Question: So today i started my WPF .net framework project again.
But it start of with a problem
Error CS0234 The type or namespace name 'Pages' does not exist in the namespace.
But this is strange because yesterday i had no problem, and if i try to start it anyway ignoring the error it will start normally en everything works.
So how can i stop getting this error message? because the program works. And the folder Pages exists

ZendersPage.xaml
'''
<Page x:Class="Kraeken_en_Kronen_HKS_FO.ZendersPage"
xmlns="http://schemas.microsoft.com/winfx/2006/xaml/presentation"
xmlns:x="http://schemas.microsoft.com/winfx/2006/xaml"
xmlns:mc="http://schemas.openxmlformats.org/markup-compatibility/2006"
xmlns:d="http://schemas.microsoft.com/expression/blend/2008"
xmlns:local="clr-namespace:Kraeken_en_Kronen_HKS_FO"
mc:Ignorable="d"
d:DesignHeight="720" d:DesignWidth="1080"
Title="ZendersPage"
xmlns:materialDesign="http://materialdesigninxaml.net/winfx/xaml/themes"
TextElement.Foreground="{DynamicResource MaterialDesignBody}"
TextElement.FontWeight="Regular"
TextElement.FontSize="13"
TextOptions.TextFormattingMode="Ideal"
TextOptions.TextRenderingMode="Auto"
Background="#FF3F3F46"
FontFamily="{DynamicResource MaterialDesignFont}">
<Grid Background="#FF3F3F46">
<Grid.RowDefinitions>
<RowDefinition Height="auto"/>
<RowDefinition Height="auto"/>
<RowDefinition Height="auto"/>
<RowDefinition Height="auto"/>
<RowDefinition Height="auto"/>
<RowDefinition Height="auto"/>
</Grid.RowDefinitions>
<Grid Grid.Row="0">
<StackPanel Margin="10,10,10,0">
<materialDesign:Card Background="#FF3F3F46">
<StackPanel Orientation="Vertical">
<Label Content="Zender toevoegen" FontSize="20px" Foreground="White" Margin="10,0,0,0"/>
<Label Content="Zender" Foreground="White" FontSize="20px" Margin="10,20,0,0"/>
<TextBox Foreground="White" FontSize="20px" Background="#FF62626A" Height="30px" Margin="10,0,0,0" x:Name="NewZenderNaam"/>
<Label Content="Omschrijving" Foreground="White" FontSize="20px" Margin="10,20,0,0"/>
<TextBox Foreground="White" FontSize="20px" Background="#FF62626A" Height="30px" Margin="10,0,0,0" x:Name="NewZenderOmschrijving"/>
<Button HorizontalAlignment="Left" Margin="10,20,0,10" Click="CreateNewZender" >
<StackPanel Orientation="Horizontal">
<materialDesign:PackIcon Kind="SendOutline" Width="20px" Height="25px"/>
<Label VerticalAlignment="Center" FontSize="15px" Foreground="#DDFFFFFF">Toevoegen</Label>
</StackPanel>
</Button>
</StackPanel>
</materialDesign:Card>
</StackPanel>
</Grid>
<Grid Grid.Row="0" Grid.RowSpan="4">
<WrapPanel x:Name="WijzigZenderPanel" Panel.ZIndex="205"/>
</Grid>
<Grid Grid.Row="1" VerticalAlignment="Top" HorizontalAlignment="Center">
<WrapPanel x:Name="ExtraZender" HorizontalAlignment="Center"/>
</Grid>
<Grid Grid.Row="2" VerticalAlignment="Top" HorizontalAlignment="Center">
<WrapPanel x:Name="ExtraZender1" HorizontalAlignment="Center"/>
</Grid>
<Grid Grid.Row="3" VerticalAlignment="Top" HorizontalAlignment="Center">
<WrapPanel x:Name="ExtraZender2" HorizontalAlignment="Center"/>
</Grid>
<Grid Grid.Row="4" VerticalAlignment="Top" HorizontalAlignment="Center">
<WrapPanel x:Name="ExtraZender3" HorizontalAlignment="Center"/>
</Grid>
<Grid Grid.Row="4" VerticalAlignment="Top" HorizontalAlignment="Center">
<WrapPanel x:Name="ExtraZender4" HorizontalAlignment="Center"/>
</Grid>
<Grid Grid.Row="4" VerticalAlignment="Top" HorizontalAlignment="Center">
<WrapPanel x:Name="ExtraZender5" HorizontalAlignment="Center"/>
</Grid>
</Grid>
'''
'''
using Kraeken_en_Kronen_HKS_FO.Pages;
using Kraeken_en_Kronen_HKS_FO.UserControls;
using System;
using System.Collections.Generic;
using System.Linq;
using System.Text;
using System.Threading.Tasks;
using System.Windows;
using System.Windows.Controls;
using System.Windows.Data;
using System.Windows.Documents;
using System.Windows.Input;
using System.Windows.Media;
using System.Windows.Media.Imaging;
using System.Windows.Navigation;
using System.Windows.Shapes;
namespace Kraeken_en_Kronen_HKS_FO
{
/// <summary>
/// Interaction logic for ZendersPage.xaml
/// </summary>
///
class ZenderInformation
{
private static string ZenderTitel = "";
public static string ZenderTitelText
{
get { return ZenderTitel; }
set { ZenderTitel = value; }
}
private static string ZenderOmschrijving = "";
public static string ZenderOmschrijvingText
{
get { return ZenderOmschrijving; }
set { ZenderOmschrijving = value; }
}
private static int i = 0;
public static int y
{
get { return i; }
set { i = value; }
}
private static int ZenderCount = 0;
public static int ZenderCounter
{
get { return ZenderCount; }
set { ZenderCount = value; }
}
}
public partial class ZendersPage : Page
{
Zenders zendersClass = new Zenders();
int gridCount = 0;
int totalCount;
public ZendersPage()
{
InitializeComponent();
try
{
zendersClass.GetAllChannels();
PlaceZendersInGrid();
}
catch (Exception e)
{
Console.WriteLine(e.Message);
}
}
private void CreateNewZender(object sender, RoutedEventArgs e)
{
try
{
if (NewZenderNaam.Text != string.Empty && NewZenderOmschrijving.Text != string.Empty)
{
ZenderInformation.ZenderTitelText = NewZenderNaam.Text;
ZenderInformation.ZenderOmschrijvingText = NewZenderOmschrijving.Text;
zendersClass.UpdateDbWithNewZenders();
ExtraZender.Children.Clear();
ExtraZender1.Children.Clear();
ExtraZender2.Children.Clear();
ExtraZender3.Children.Clear();
ExtraZender4.Children.Clear();
ExtraZender5.Children.Clear();
PlaceZendersInGrid();
NewZenderNaam.Text = String.Empty;
NewZenderOmschrijving.Text = String.Empty;
}
else
{
MessageBox.Show("Geen zender informatie ingevoerd");
}
}
catch (Exception ex)
{
Console.WriteLine(ex.Message);
}
}
public void PlaceZendersInGrid()
{
try
{
zendersClass.GetAllChannels();
foreach (var zender in ZenderNames.MusicZenders)
{
ZenderInformation.ZenderCounter++;
}
while (gridCount < ZenderInformation.ZenderCounter)
{
if (gridCount <= ZenderInformation.ZenderCounter)
{
for (ZenderInformation.y = 0; ZenderInformation.y < 3; ZenderInformation.y++)
{
NewZenderLayout newZenderLayout = new NewZenderLayout();
newZenderLayout.NewZender.Text = ZenderNames.MusicZenders[ZenderInformation.y].ToString();
newZenderLayout.NewOmschrijving.Text = ZenderNames.Musicdescription[ZenderInformation.y].ToString();
newZenderLayout.Name = "zender" + ZenderNames.ZendersId[ZenderInformation.y];
ExtraZender.Children.Add(newZenderLayout);
totalCount = gridCount + 1;
gridCount = totalCount;
}
if (gridCount <= ZenderInformation.ZenderCounter)
{
for (ZenderInformation.y = 3; ZenderInformation.y < 6; ZenderInformation.y++)
{
NewZenderLayout newZenderLayout = new NewZenderLayout();
newZenderLayout.NewZender.Text = ZenderNames.MusicZenders[ZenderInformation.y].ToString();
newZenderLayout.NewOmschrijving.Text = ZenderNames.Musicdescription[ZenderInformation.y].ToString();
newZenderLayout.Name = "zender" + ZenderNames.ZendersId[ZenderInformation.y];
ExtraZender1.Children.Add(newZenderLayout);
totalCount = gridCount + 1;
gridCount = totalCount;
}
if (gridCount <= ZenderInformation.ZenderCounter)
{
for (ZenderInformation.y = 6; ZenderInformation.y < 9; ZenderInformation.y++)
{
NewZenderLayout newZenderLayout = new NewZenderLayout();
newZenderLayout.NewZender.Text = ZenderNames.MusicZenders[ZenderInformation.y].ToString();
newZenderLayout.NewOmschrijving.Text = ZenderNames.Musicdescription[ZenderInformation.y].ToString();
newZenderLayout.Name = "zender" + ZenderNames.ZendersId[ZenderInformation.y];
ExtraZender2.Children.Add(newZenderLayout);
totalCount = gridCount + 1;
gridCount = totalCount;
}
if (gridCount <= ZenderInformation.ZenderCounter)
{
for (ZenderInformation.y = 9; ZenderInformation.y < 12; ZenderInformation.y++)
{
NewZenderLayout newZenderLayout = new NewZenderLayout();
newZenderLayout.NewZender.Text = ZenderNames.MusicZenders[ZenderInformation.y].ToString();
newZenderLayout.NewOmschrijving.Text = ZenderNames.Musicdescription[ZenderInformation.y].ToString();
newZenderLayout.Name = "zender" + ZenderNames.ZendersId[ZenderInformation.y];
ExtraZender3.Children.Add(newZenderLayout);
totalCount = gridCount + 1;
gridCount = totalCount;
}
if (gridCount <= ZenderInformation.ZenderCounter)
{
for (ZenderInformation.y = 12; ZenderInformation.y < 15; ZenderInformation.y++)
{
NewZenderLayout newZenderLayout = new NewZenderLayout();
newZenderLayout.NewZender.Text = ZenderNames.MusicZenders[ZenderInformation.y].ToString();
newZenderLayout.NewOmschrijving.Text = ZenderNames.Musicdescription[ZenderInformation.y].ToString();
newZenderLayout.Name = "zender" + ZenderNames.ZendersId[ZenderInformation.y];
ExtraZender4.Children.Add(newZenderLayout);
totalCount = gridCount + 1;
gridCount = totalCount;
}
if (gridCount <= ZenderInformation.ZenderCounter)
{
for (ZenderInformation.y = 15; ZenderInformation.y < 18; ZenderInformation.y++)
{
NewZenderLayout newZenderLayout = new NewZenderLayout();
newZenderLayout.NewZender.Text = ZenderNames.MusicZenders[ZenderInformation.y].ToString();
newZenderLayout.NewOmschrijving.Text = ZenderNames.Musicdescription[ZenderInformation.y].ToString();
newZenderLayout.Name = "zender" + ZenderNames.ZendersId[ZenderInformation.y];
ExtraZender5.Children.Add(newZenderLayout);
totalCount = gridCount + 1;
gridCount = totalCount;
}
}
}
}
}
}
}
}
}
catch (Exception e)
{
Console.WriteLine(e.Message);
}
}
}
'''
}
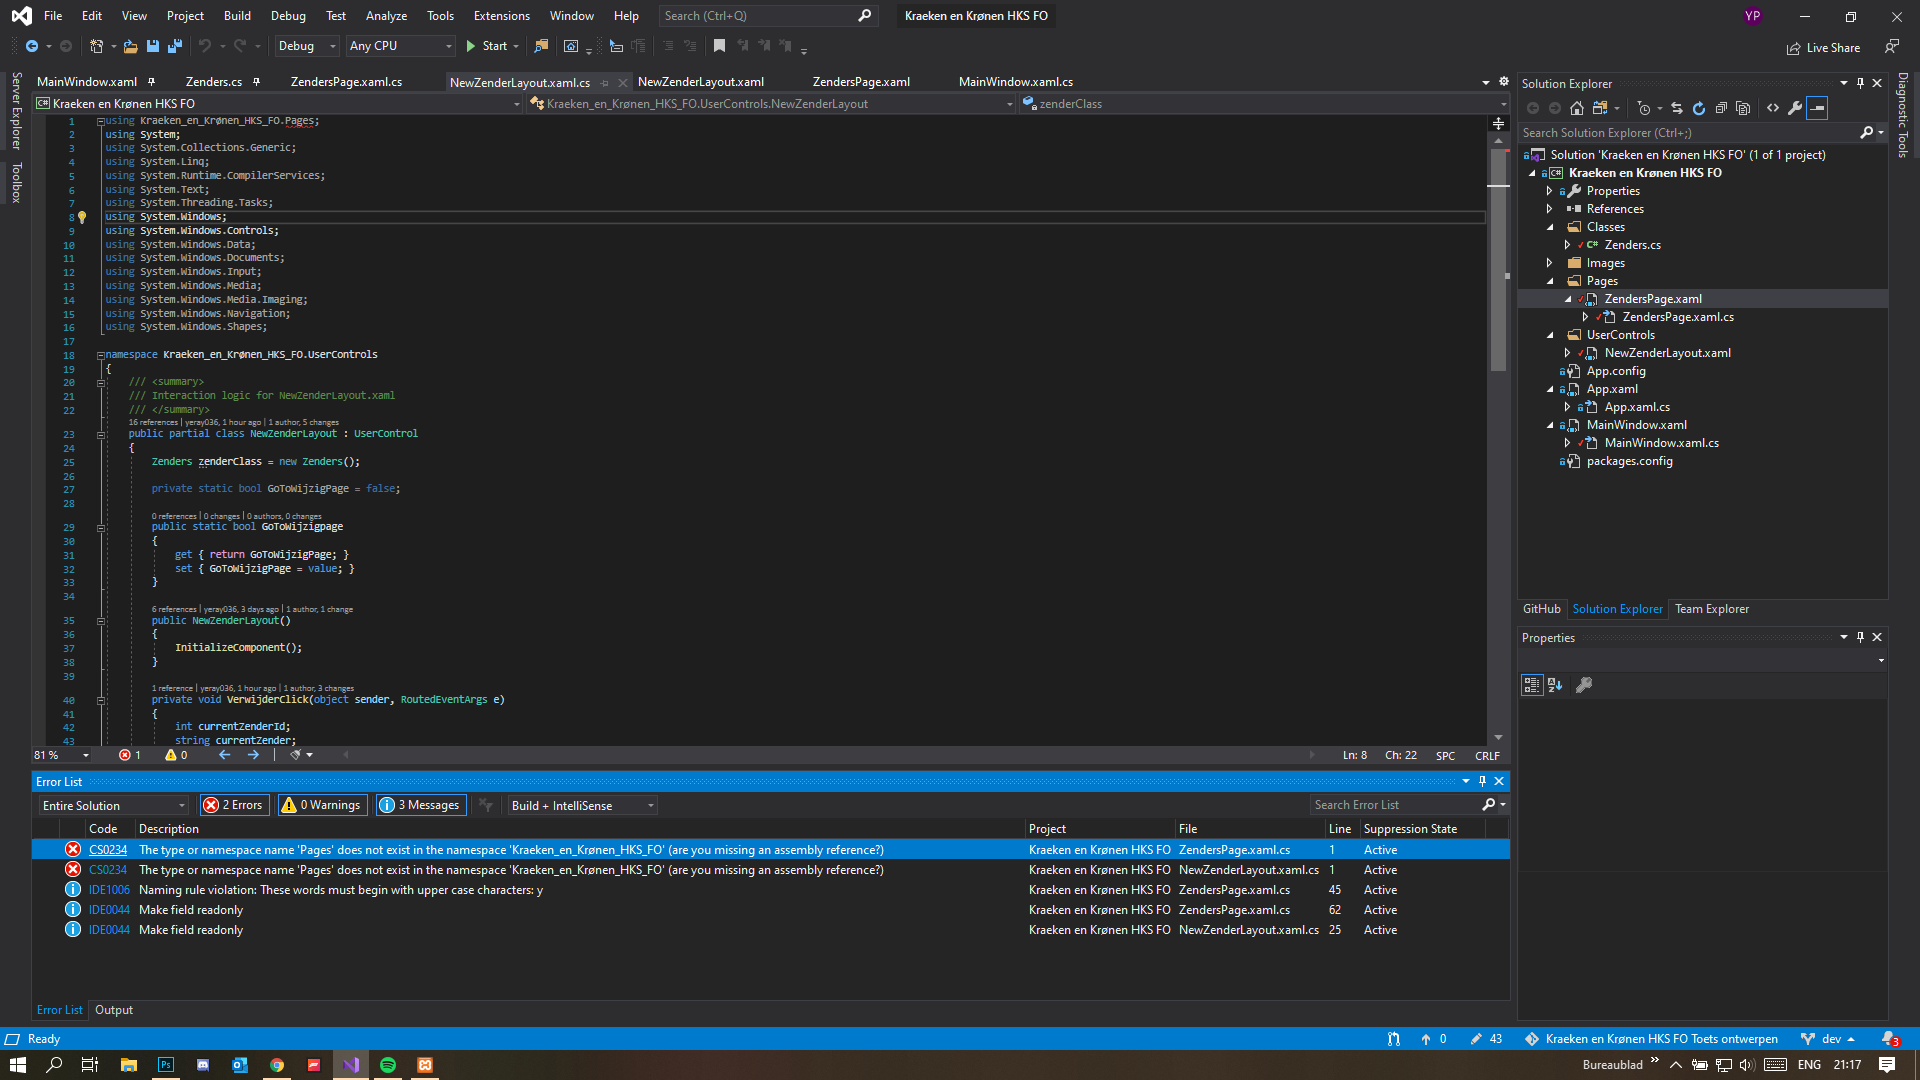
Answer: You don't have a namespace called 'Kraeken_en_Kronen_HKS_FO.Pages'. By convention, namespace structures usually match folder structures, but it's not automatic.
To make them match here you need to change namespace in your '.xaml.cs' file to:
'''
namespace Kraeken_en_Kronen_HKS_FO.Pages
{
...
'''
and then in your '.xaml' file you need to make the change in two places:
'''
<Page x:Class="Kraeken_en_Kronen_HKS_FO.Pages.ZendersPage" <--HERE
xmlns="http://schemas.microsoft.com/winfx/2006/xaml/presentation"
xmlns:x="http://schemas.microsoft.com/winfx/2006/xaml"
xmlns:mc="http://schemas.openxmlformats.org/markup-compatibility/2006"
xmlns:d="http://schemas.microsoft.com/expression/blend/2008"
xmlns:local="clr-namespace:Kraeken_en_Kronen_HKS_FO.Pages" <--HERE
'''
Alternatives you could just remove the '.Pages' from the line where the error occurs, but in the long term this may cause confusion as you're breaching conventions.